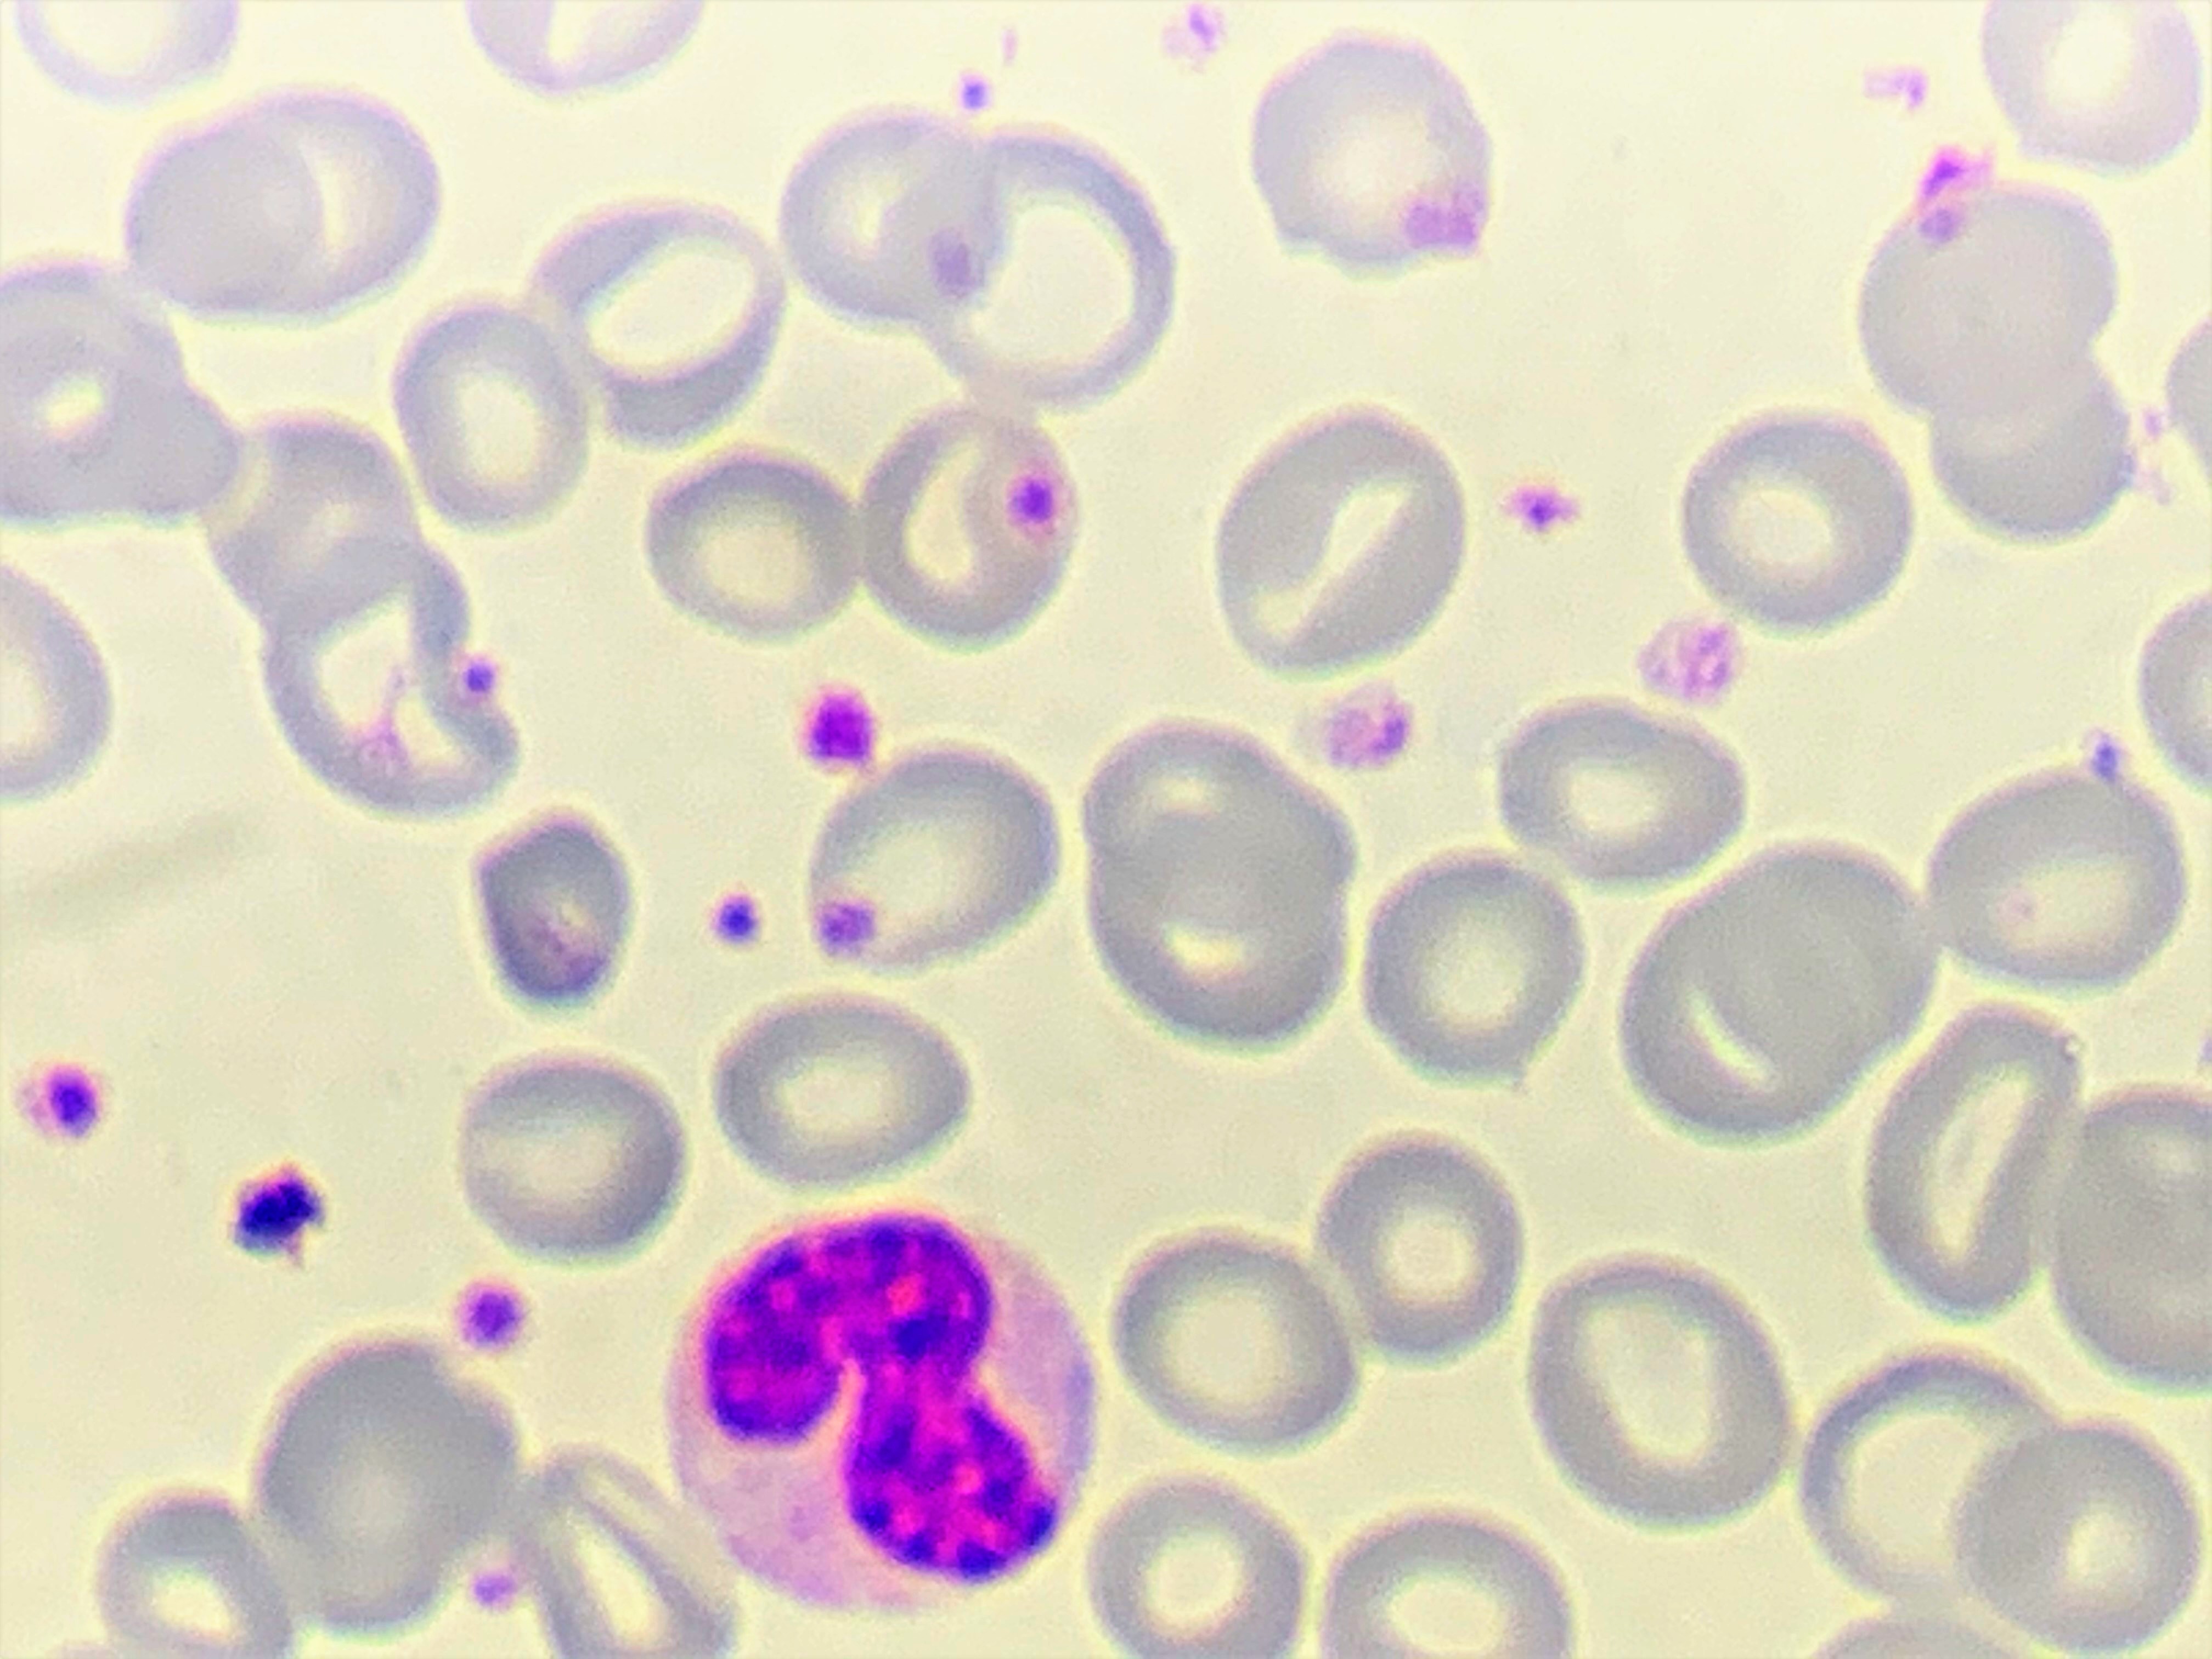
Cell type: BAND CELLS